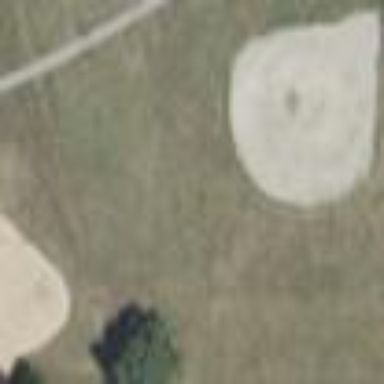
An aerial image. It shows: Baseball pitch for leisure land activities.